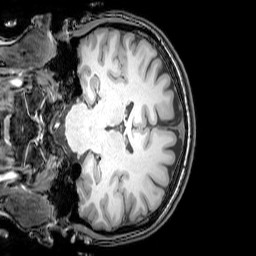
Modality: T1w
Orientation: coronal
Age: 25
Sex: female
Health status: healthy
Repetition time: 0.081 s
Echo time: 0.037 s